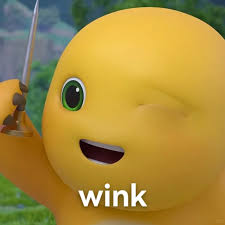
Label: nailong